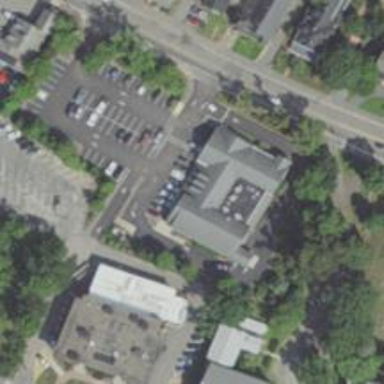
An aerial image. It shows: Parking space is available.